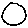
Label: moon